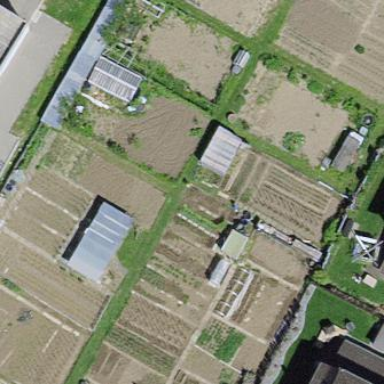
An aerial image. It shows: Allotments area.